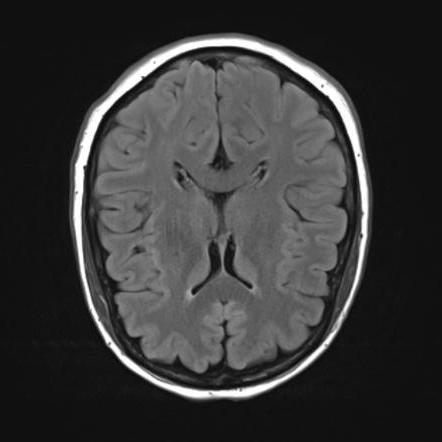
Label: notumor